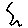
Label: hexagon